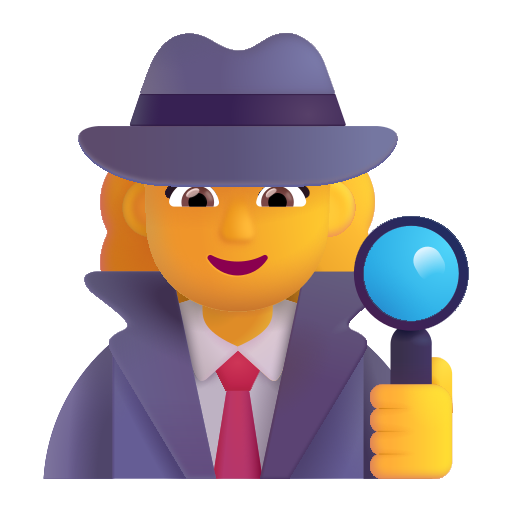
woman detective color default